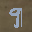
Label: 9